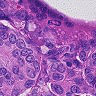
Metastatic tissue present: yes